Interaction volume radius: 5 \u00c5
Interaction volume height: 10 \u00c5
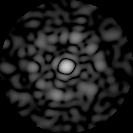
Disorder parameter: 0.8398